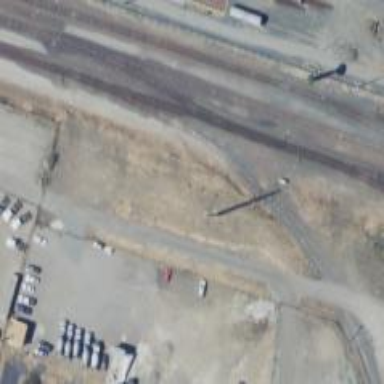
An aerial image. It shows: Railway spur service.